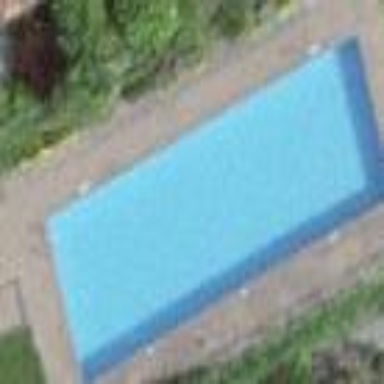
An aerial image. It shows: Swimming pool within leisure land area designed for swimming activities.